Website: home-depot
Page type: payment
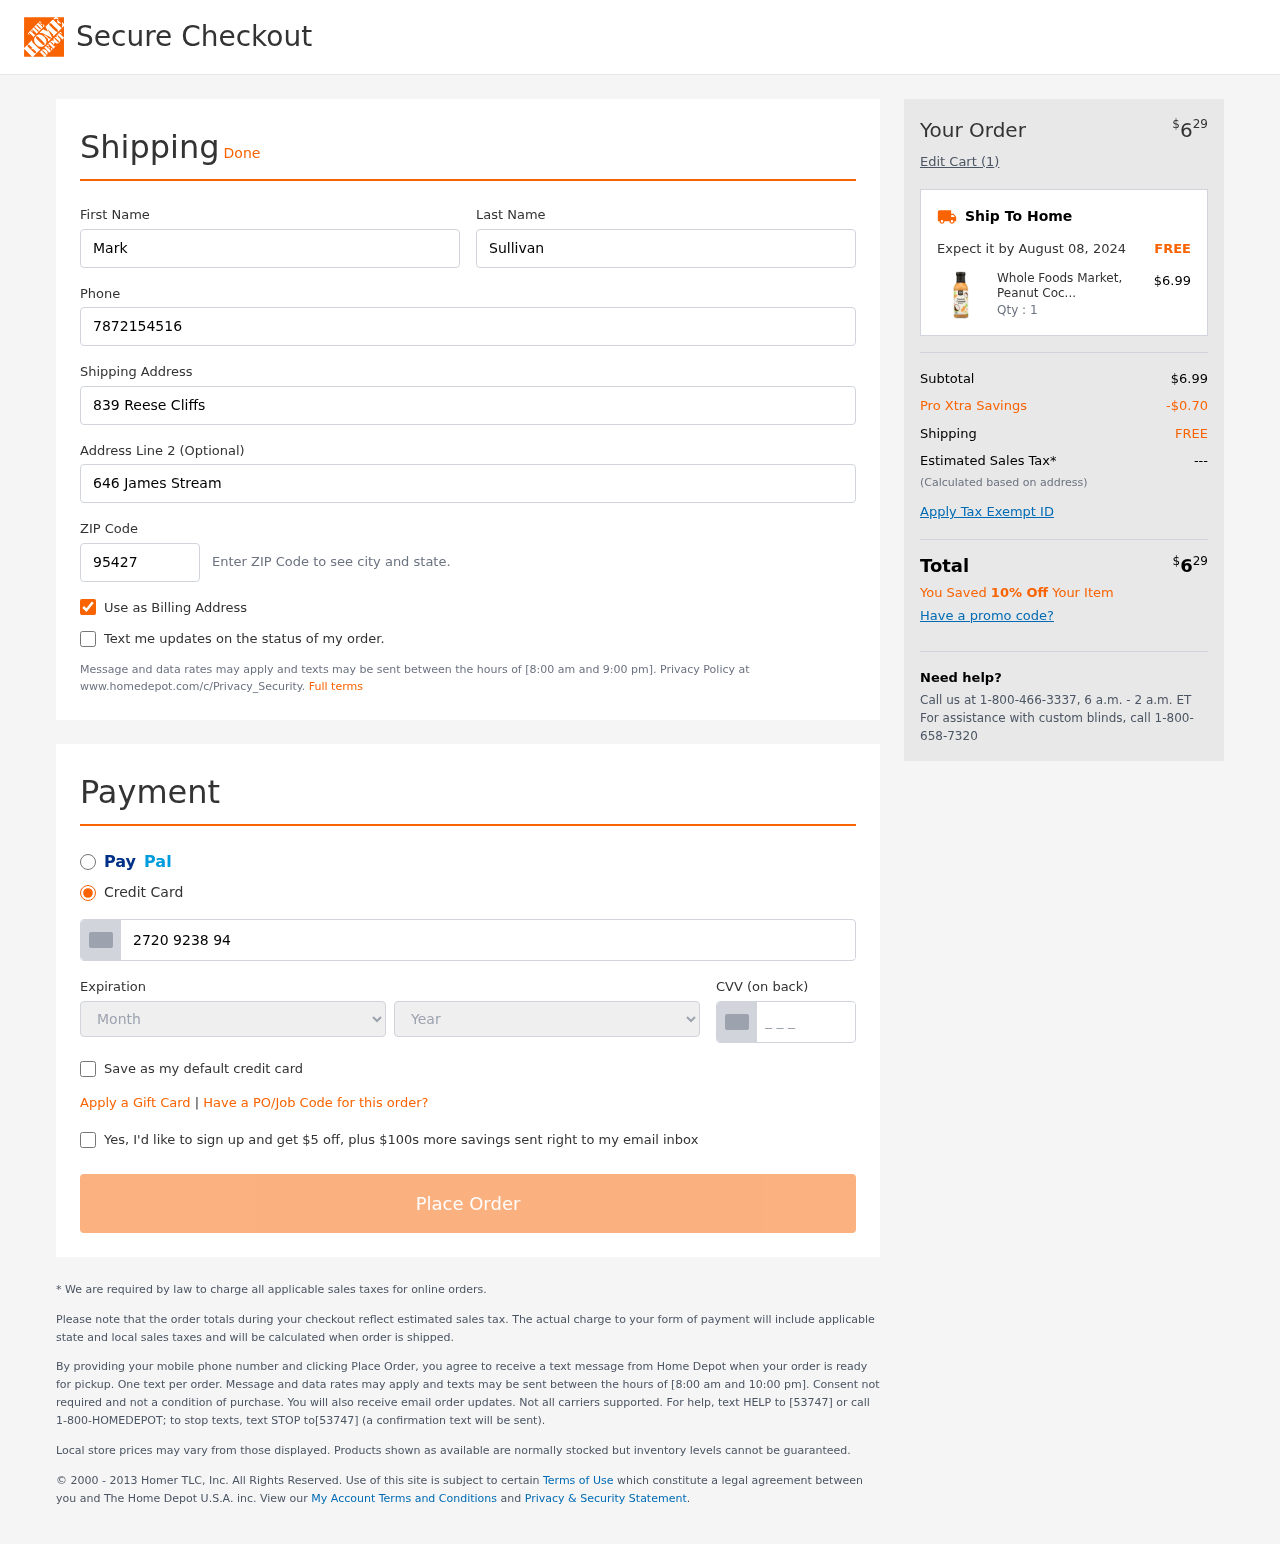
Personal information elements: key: PII_CARD_CVV
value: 590
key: PII_CARD_EXPIRY_MONTH
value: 06
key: PII_CARD_EXPIRY_YEAR
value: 29
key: PII_CARD_NUMBER
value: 2720 9238 9428 7786
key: PII_FIRSTNAME
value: Mark
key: PII_LASTNAME
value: Sullivan
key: PII_PHONE
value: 7872154516
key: PII_POSTCODE
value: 95427
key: PII_STREET
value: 839 Reese Cliffs
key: PII_STREET2
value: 646 James Stream
Product elements: key: PRODUCT1_NAME
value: Whole Foods Market, Peanut Coconut Sauce, 13.5 Ounce
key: PRODUCT1_PRICE
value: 6.99
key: PRODUCT1_QUANTITY
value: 1
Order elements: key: ORDER_TOTAL
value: $629
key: ORDER_NUM_ITEMS
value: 1
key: ORDER_DELIVERY_DATE
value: August 08, 2024
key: ORDER_SUBTOTAL
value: $6.99
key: ORDER_DISCOUNT
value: -$0.70
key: ORDER_SHIPPING_COST
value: FREE